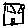
Label: house